Question: ASP.NET / Mono MVC4 C# application converts html to pdf using WkHtmlToPdf :
'''
public ActionResult WkHtmlToPdf()
{
byte[] result = ConvertHtmlToPdf("<html><body>Testoauo</body></html>");
var ms = new MemoryStream(result);
return new FileStreamResult(ms, "application/pdf");
}
static byte[] ConvertHtmlToPdf(string html)
{
var p = new Process
{
StartInfo =
{
CreateNoWindow = true,
RedirectStandardOutput = true,
RedirectStandardError = true,
RedirectStandardInput = true,
UseShellExecute = false,
FileName = Environment.OSVersion.Platform == PlatformID.Win32NT ?
@"C:\Program Files\wkhtmltopdfin\wkhtmltopdf.exe" : "/usr/bin/wkhtmltopdf"
}
};
p.StartInfo.Arguments = "- -";
p.Start();
StreamWriter myStreamWriter = p.StandardInput;
myStreamWriter.Write(html);
myStreamWriter.Close();
var buffer = new byte[32768];
byte[] file;
using (var ms = new MemoryStream())
{
while (true)
{
var read = p.StandardOutput.BaseStream.Read(buffer, 0, buffer.Length);
if (read <= 0)
{
break;
}
ms.Write(buffer, 0, read);
}
file = ms.ToArray();
}
p.WaitForExit(60000);
var returnCode = p.ExitCode;
p.Close();
return returnCode == 0 ? file : null;
}
'''
In result pdf file unicode characters from this code does not appear properly:

How to fix this so that unicode data appears properly in pdf file ?
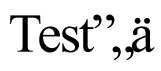
Answer: Did you try specifying the encoding on the command line call to wkhtmltopdf?
'''
wkhtmltopdf --encoding utf-8
'''
and/or add it to the html:
'''
<meta http-equiv="Content-Type" content="text/html; charset=UTF-8">
'''